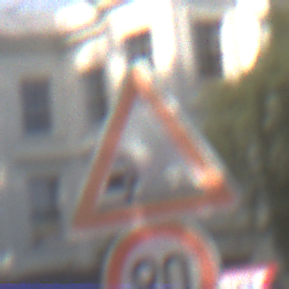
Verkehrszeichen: SplittSchotter
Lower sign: Geschwindigkeit90
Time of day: MorningAfternoon
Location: Outdoor (Urban)
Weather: PartlyCloudy
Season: NotSpecified
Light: Natural